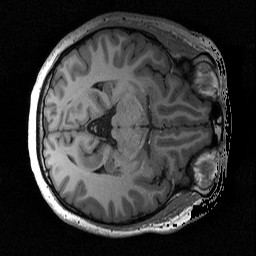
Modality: T1w
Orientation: axial